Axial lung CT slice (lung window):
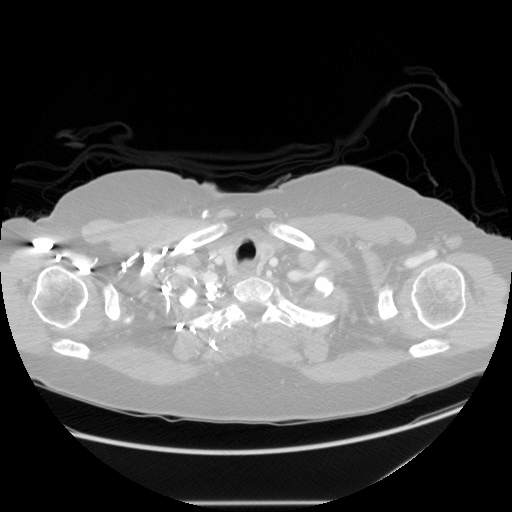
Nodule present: no